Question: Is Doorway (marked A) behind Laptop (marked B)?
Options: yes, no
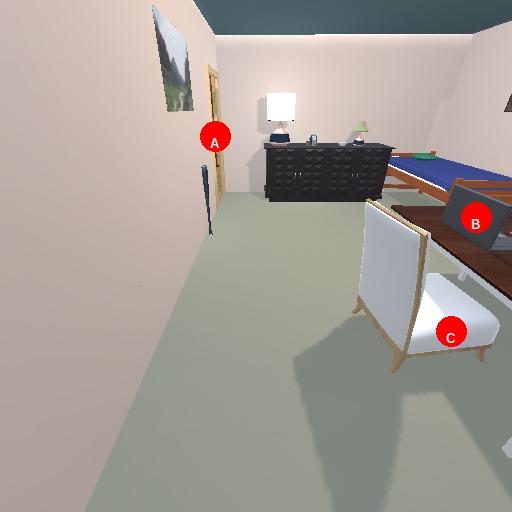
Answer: yes